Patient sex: M
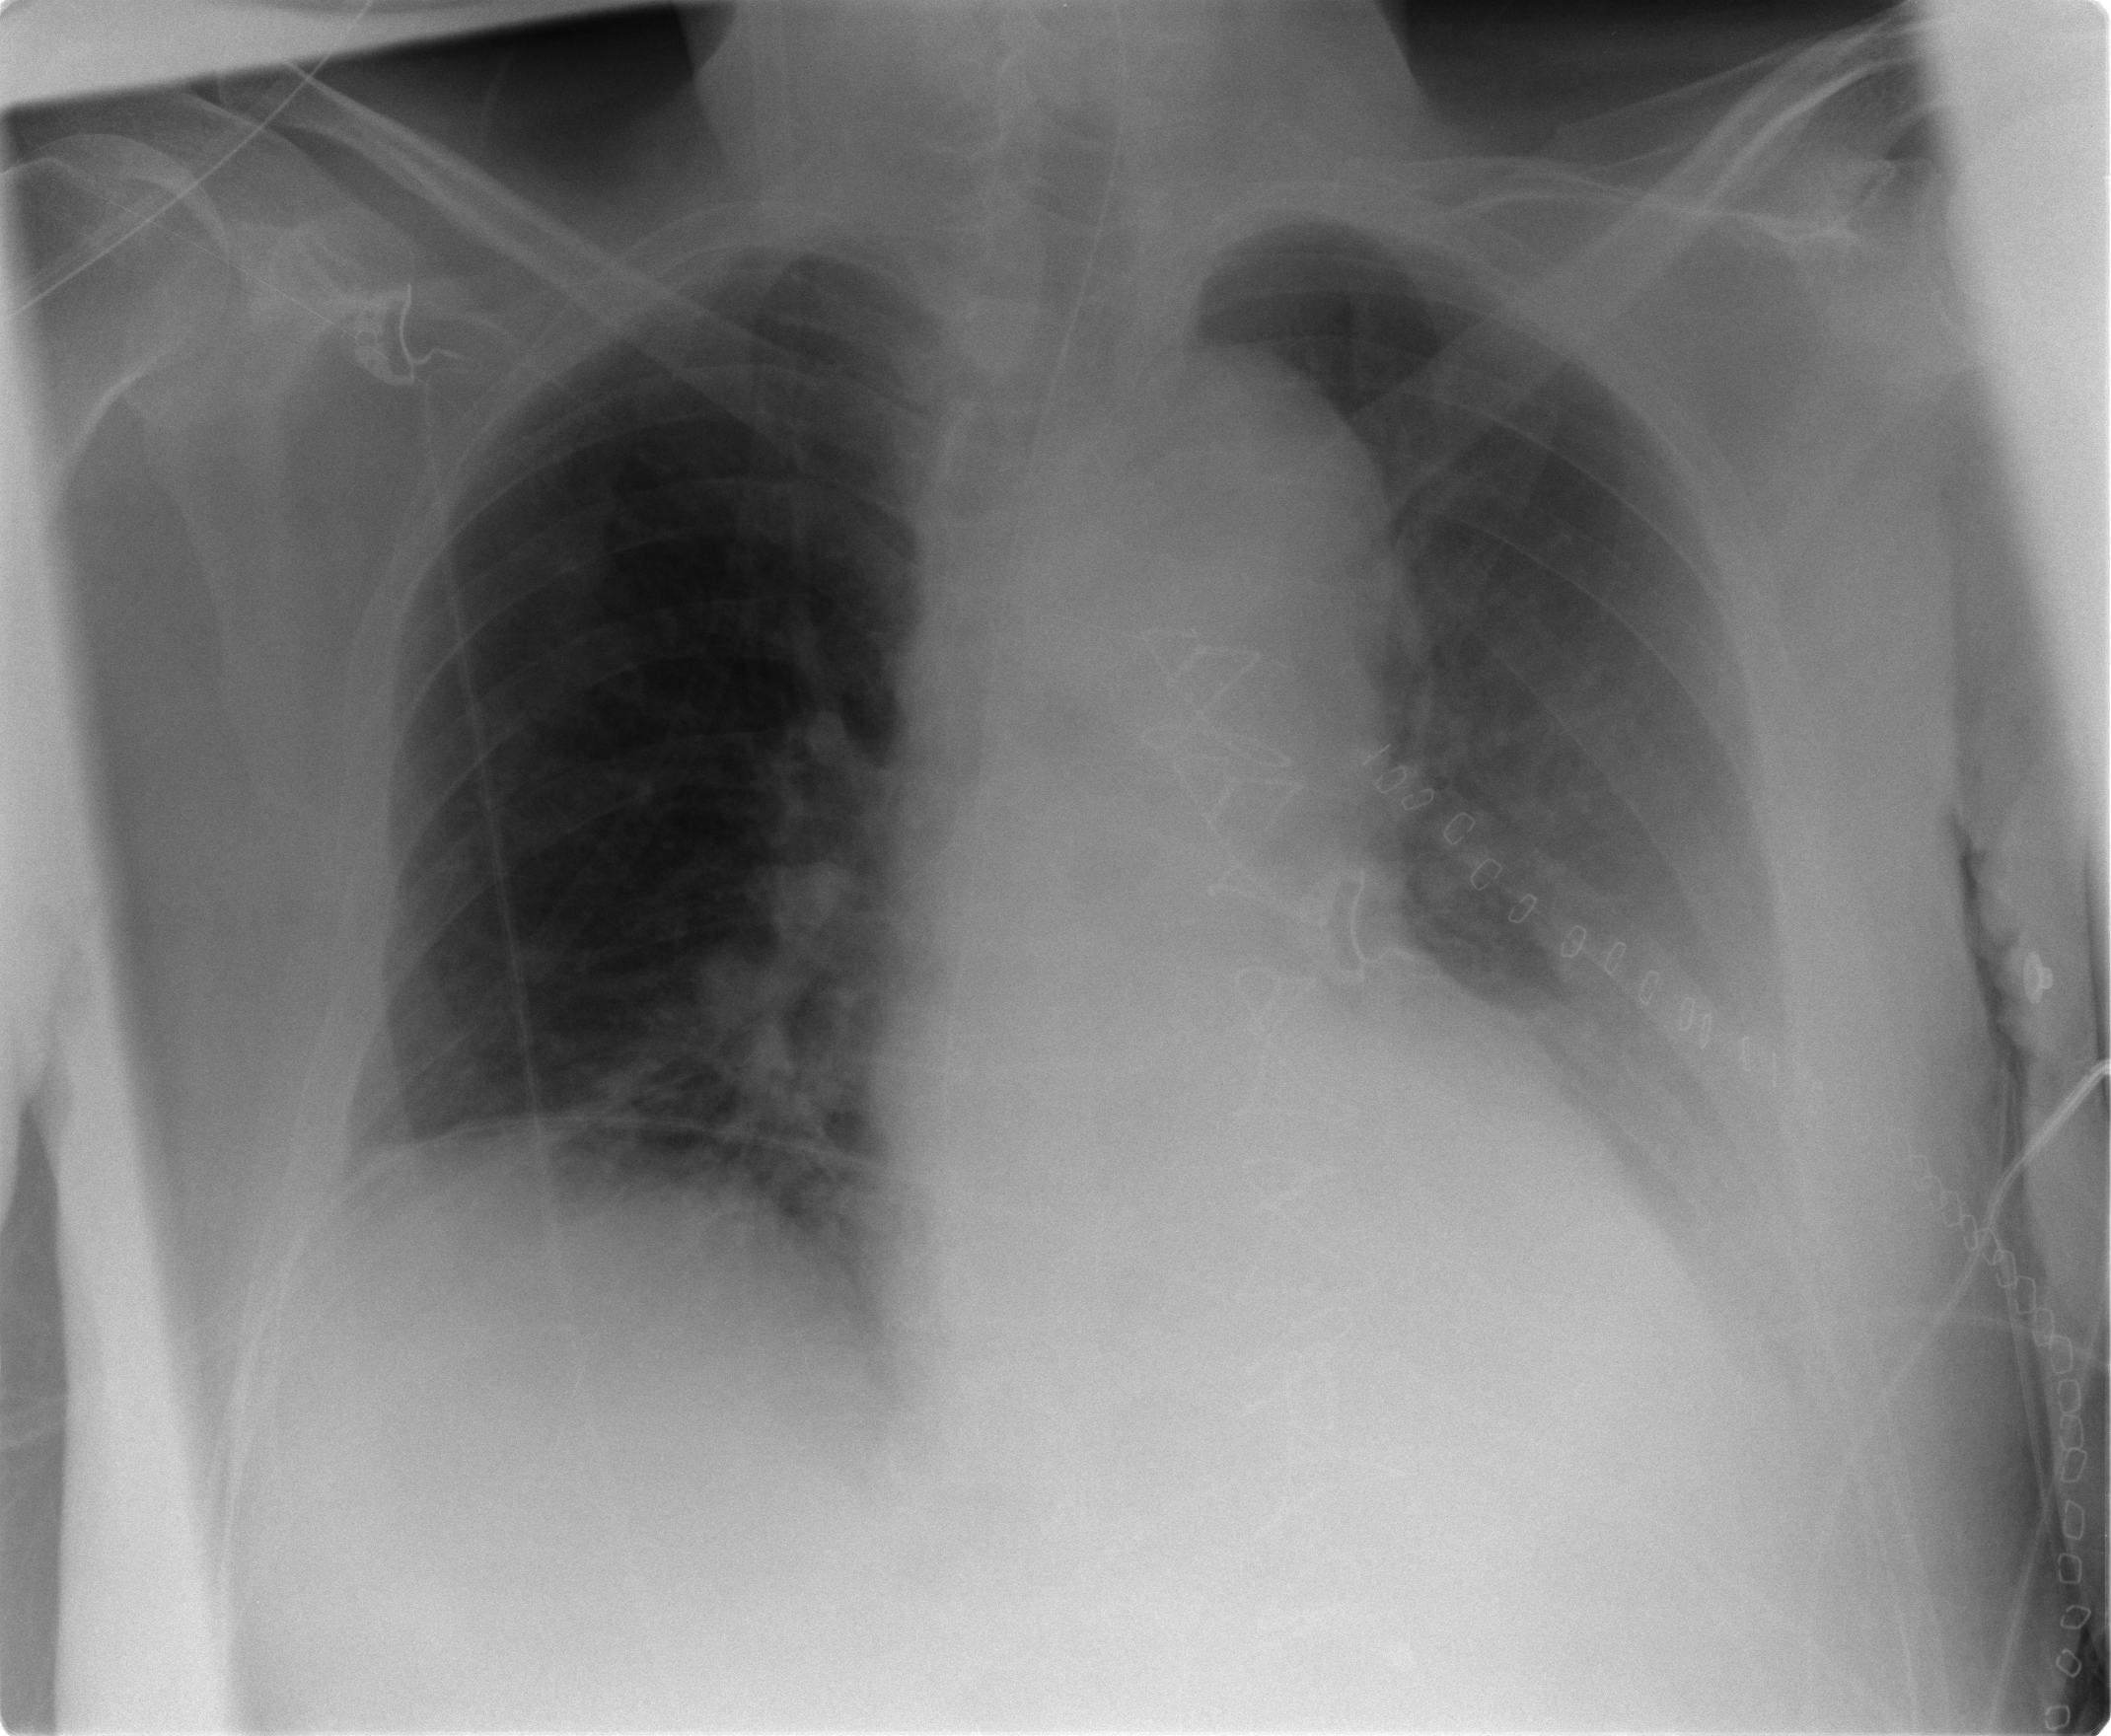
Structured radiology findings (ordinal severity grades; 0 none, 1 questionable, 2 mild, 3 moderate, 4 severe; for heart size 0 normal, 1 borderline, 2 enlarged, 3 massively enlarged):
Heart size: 0
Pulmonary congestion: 1
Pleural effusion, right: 2
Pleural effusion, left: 2
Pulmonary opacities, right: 0
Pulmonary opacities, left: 1
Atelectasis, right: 2
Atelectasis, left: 2